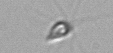
Label: Calciopappus